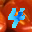
Label: 4